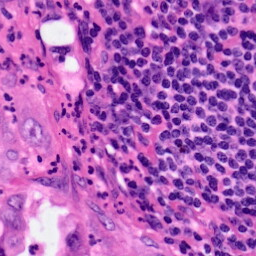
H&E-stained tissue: Pancreatic